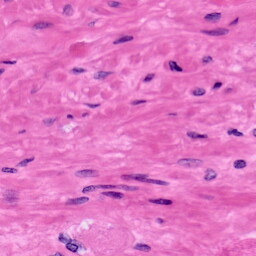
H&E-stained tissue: Prostate